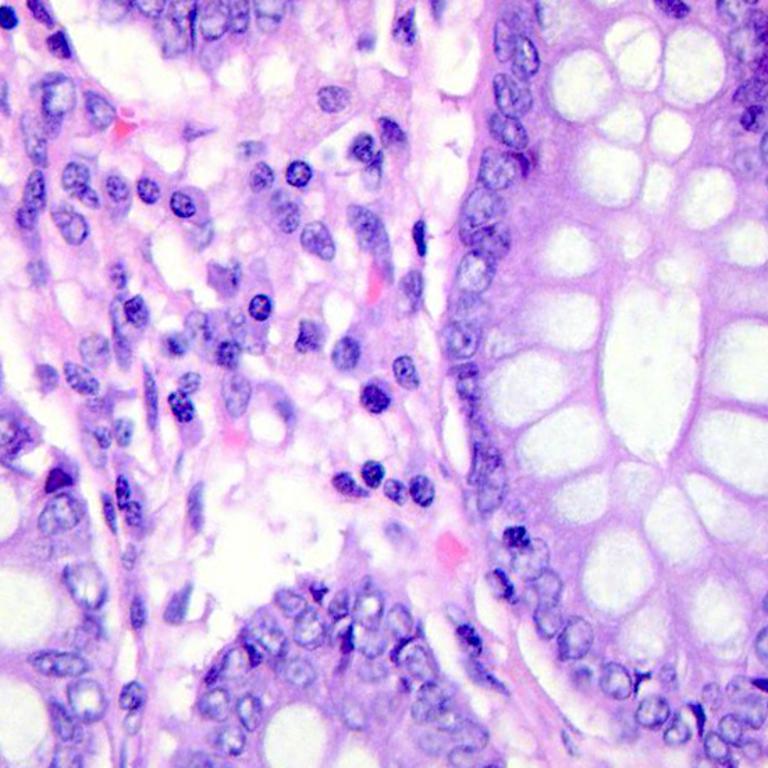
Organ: colon
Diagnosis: benign